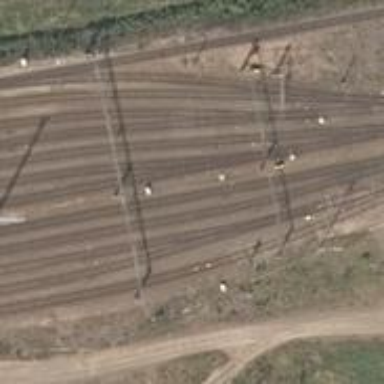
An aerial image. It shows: Rail yard with electrified contact lines for railway operations.